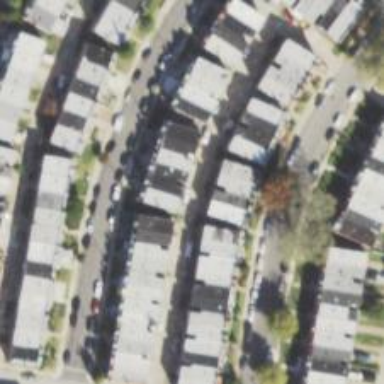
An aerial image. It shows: Alley classified as service road.